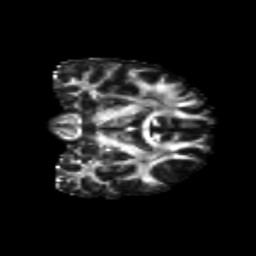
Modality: FA
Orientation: coronal
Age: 30
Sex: female
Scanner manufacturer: siemens
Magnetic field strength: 3 T
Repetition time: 8.6 s
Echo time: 0.095 s